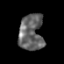
Tissue: prostate
Cell type: T cells
Senescence score: 0.2956
Nuclear area (px): 844
Mean DAPI intensity: 102.833